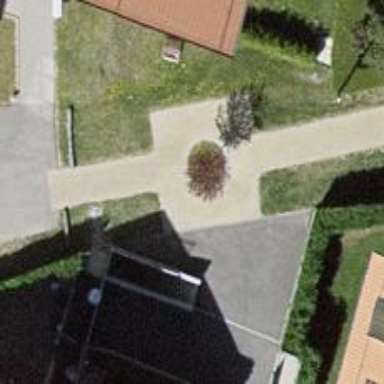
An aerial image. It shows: Kissing gate.